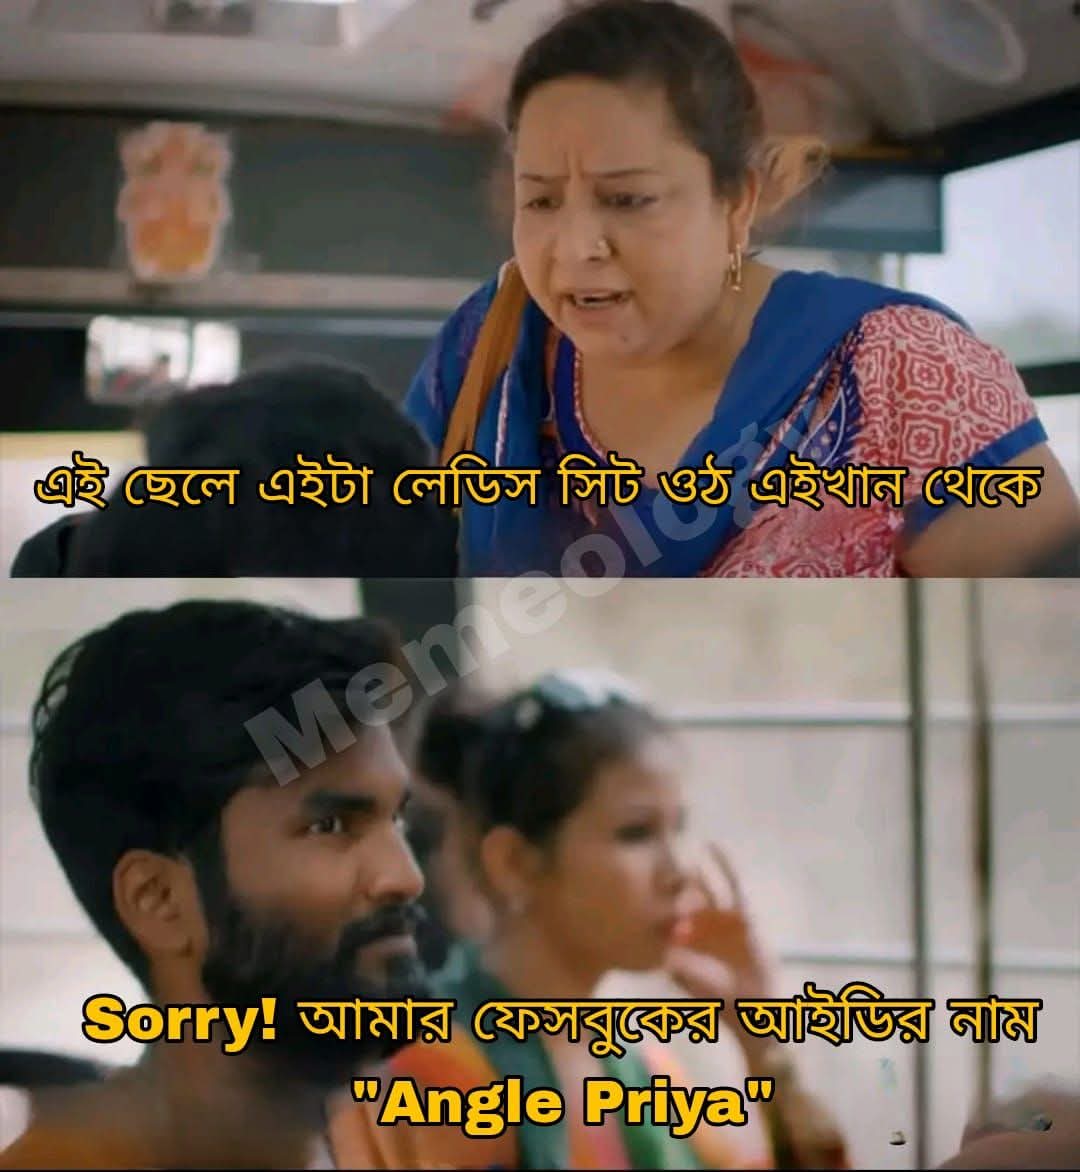
Text: এই ছেলে এইটা লেডিস সিট ট ওঠ এইখান থেকে
Sorry! আমার ফেসবুকের আইডির নাম "Angle Priya"
Label: Non Hate